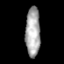
Tissue: prostate
Cell type: T cells
Senescence score: 0.6976
Nuclear area (px): 715
Mean DAPI intensity: 167.951